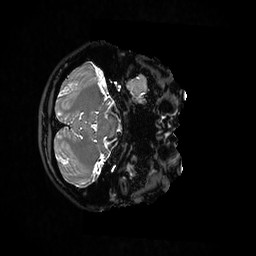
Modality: T2w
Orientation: axial
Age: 46
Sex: female
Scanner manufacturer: ge
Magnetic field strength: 3 T
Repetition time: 3.202 s
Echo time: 0.0669 s